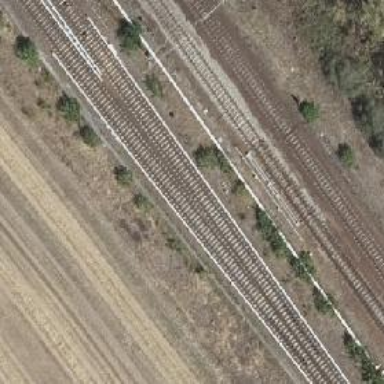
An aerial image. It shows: Railway signal.